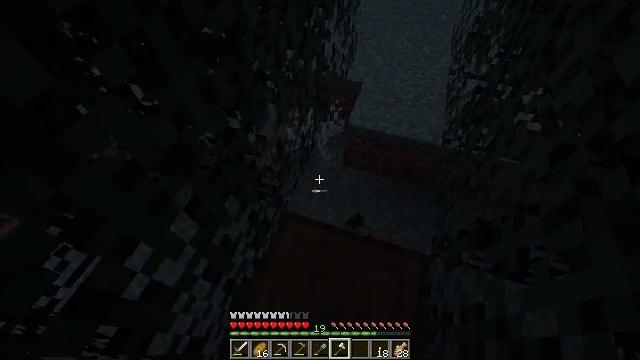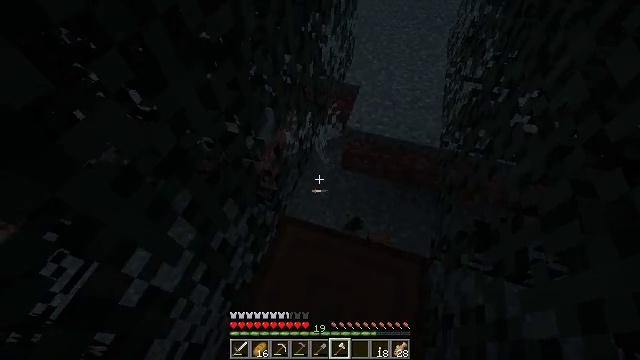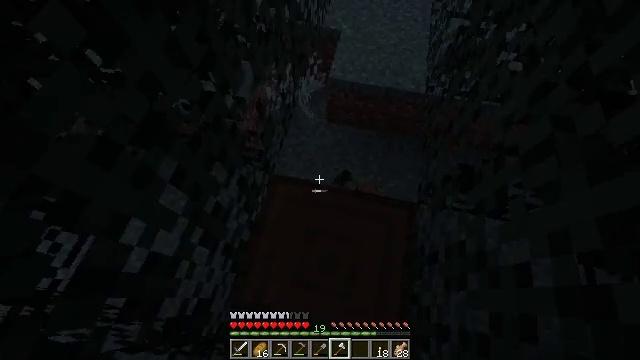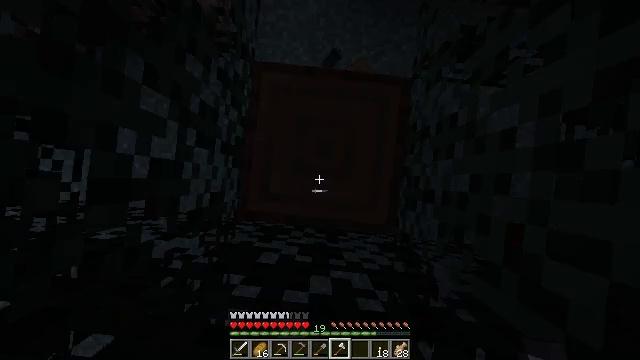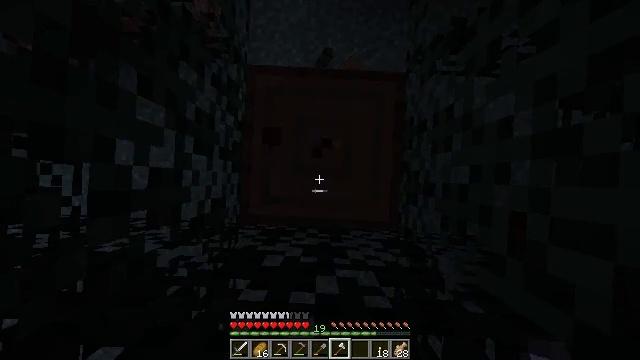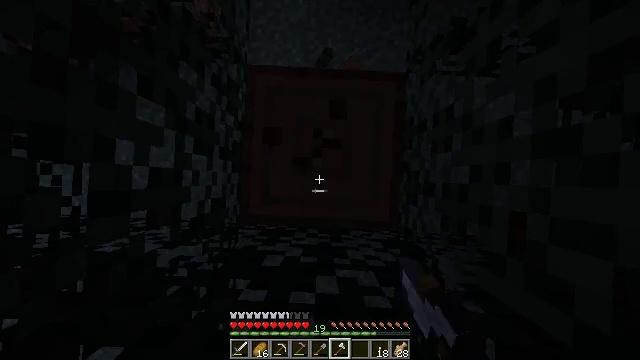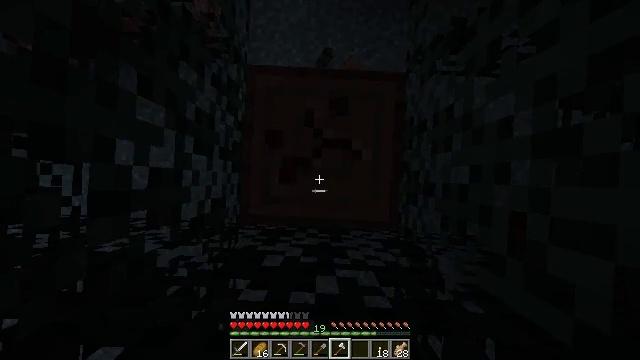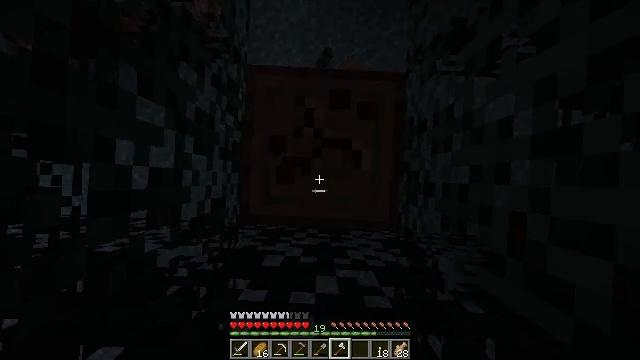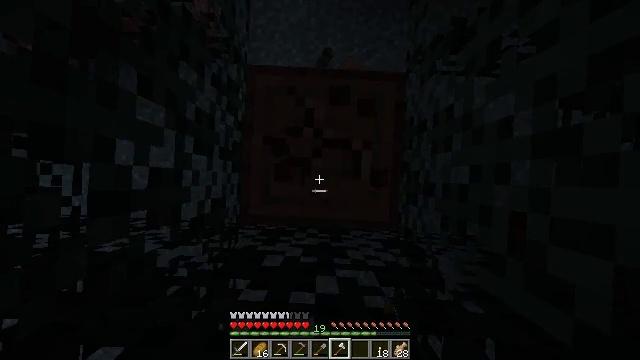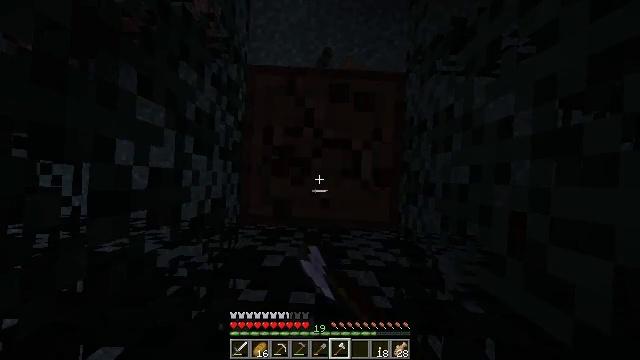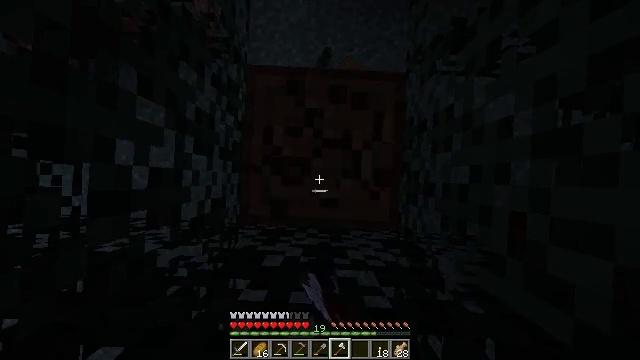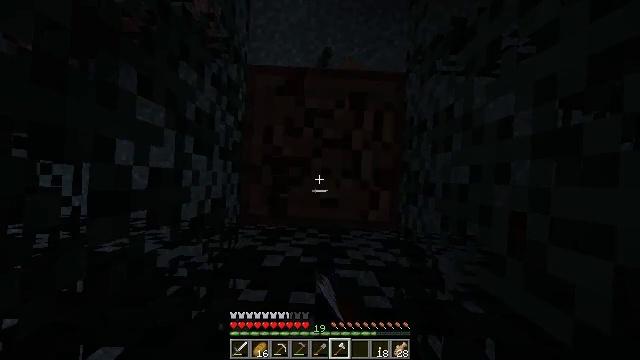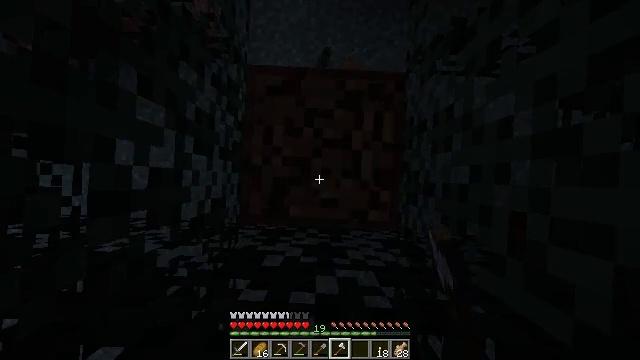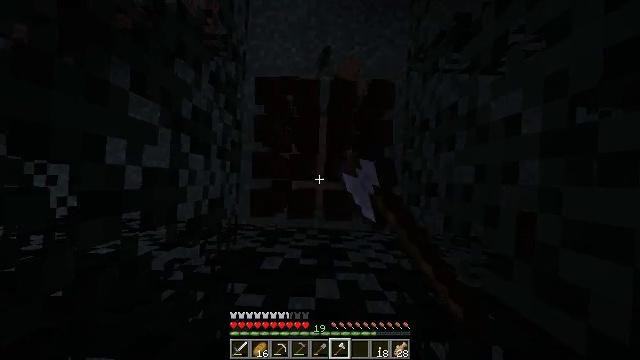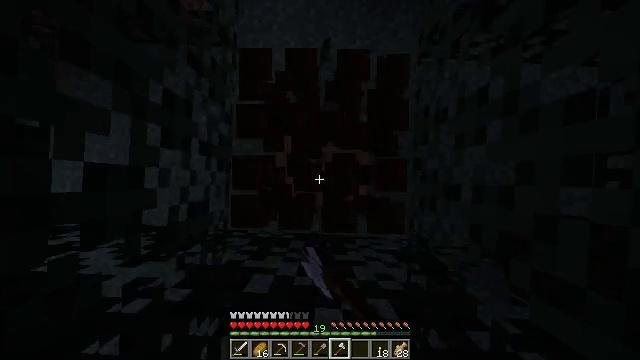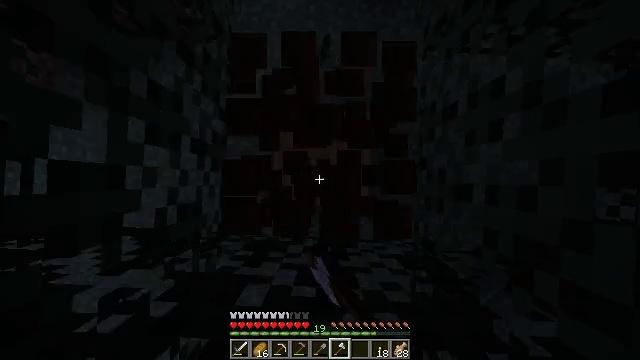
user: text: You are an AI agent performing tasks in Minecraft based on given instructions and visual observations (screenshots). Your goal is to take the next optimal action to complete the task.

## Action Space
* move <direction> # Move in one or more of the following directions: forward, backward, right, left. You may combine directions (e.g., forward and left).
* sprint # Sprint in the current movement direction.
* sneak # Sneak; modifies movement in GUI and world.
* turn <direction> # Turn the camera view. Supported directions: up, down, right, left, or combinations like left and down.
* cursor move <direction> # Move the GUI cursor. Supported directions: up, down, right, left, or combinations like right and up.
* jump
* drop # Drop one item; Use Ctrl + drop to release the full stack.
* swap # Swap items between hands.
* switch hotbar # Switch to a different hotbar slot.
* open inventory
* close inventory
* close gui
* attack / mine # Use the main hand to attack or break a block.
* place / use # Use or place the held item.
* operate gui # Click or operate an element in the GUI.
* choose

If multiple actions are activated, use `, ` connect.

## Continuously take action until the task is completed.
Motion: motion action
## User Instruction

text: Gather spruce log by chopping the tree.
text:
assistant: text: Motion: no_op
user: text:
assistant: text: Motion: turn right and down
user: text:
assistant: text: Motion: turn right and down
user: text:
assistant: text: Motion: turn right and down, attack / mine
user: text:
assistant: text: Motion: attack / mine
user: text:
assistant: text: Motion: attack / mine
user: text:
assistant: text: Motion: attack / mine
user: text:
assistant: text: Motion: attack / mine
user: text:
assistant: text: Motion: attack / mine
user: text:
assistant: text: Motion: attack / mine
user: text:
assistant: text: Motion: attack / mine
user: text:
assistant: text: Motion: attack / mine
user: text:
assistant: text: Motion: attack / mine
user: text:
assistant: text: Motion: attack / mine
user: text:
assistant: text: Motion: attack / mine
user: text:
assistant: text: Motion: attack / mine
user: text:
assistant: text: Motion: attack / mine
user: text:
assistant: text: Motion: attack / mine
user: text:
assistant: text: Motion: attack / mine
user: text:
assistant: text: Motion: attack / mine
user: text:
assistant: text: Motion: attack / mine
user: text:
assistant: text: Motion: attack / mine
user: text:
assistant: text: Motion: attack / mine
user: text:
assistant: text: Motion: attack / mine
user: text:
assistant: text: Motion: attack / mine
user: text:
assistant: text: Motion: attack / mine
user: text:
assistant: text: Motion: attack / mine
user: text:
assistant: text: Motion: attack / mine
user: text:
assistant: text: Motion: attack / mine
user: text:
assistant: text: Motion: attack / mine